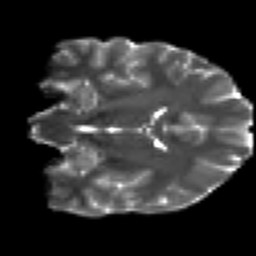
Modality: T2w
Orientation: coronal
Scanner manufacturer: siemens
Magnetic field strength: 3 T
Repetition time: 7.8 s
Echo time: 0.09 s